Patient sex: F
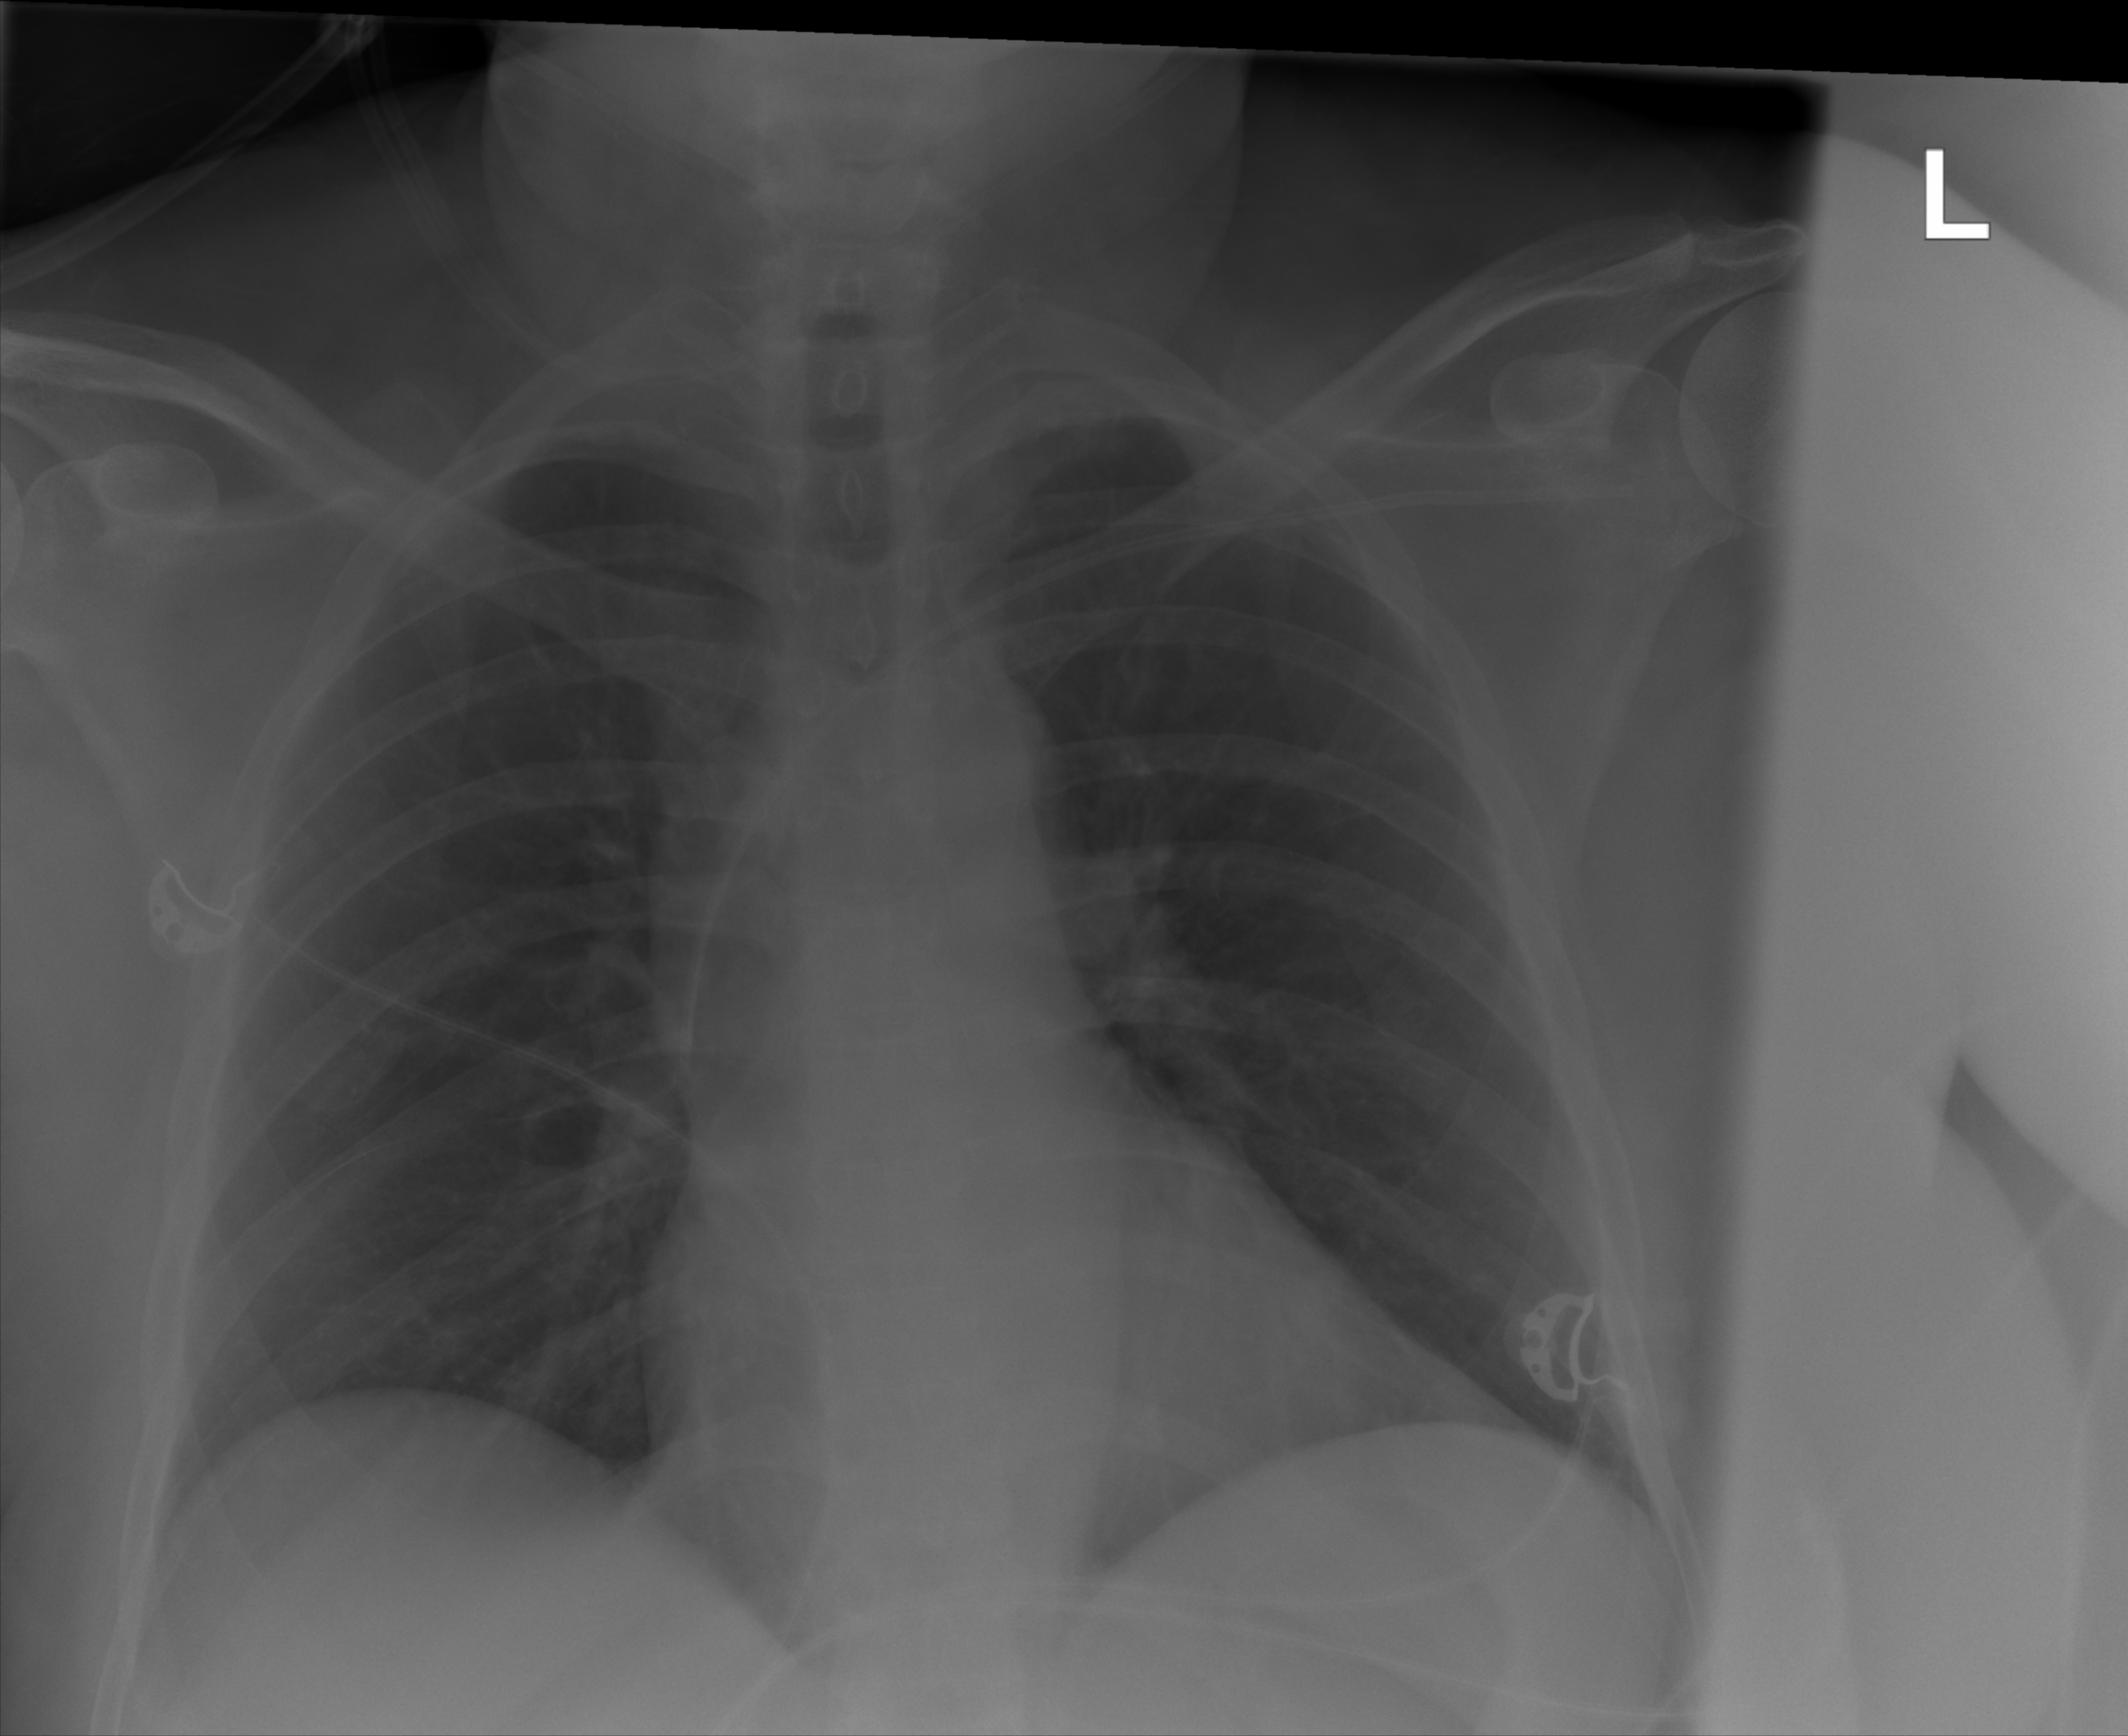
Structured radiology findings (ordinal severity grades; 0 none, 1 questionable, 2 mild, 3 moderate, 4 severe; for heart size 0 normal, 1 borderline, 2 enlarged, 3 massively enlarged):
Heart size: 0
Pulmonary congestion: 0
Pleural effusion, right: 0
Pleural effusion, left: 0
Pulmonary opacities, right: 0
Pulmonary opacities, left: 0
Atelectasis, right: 1
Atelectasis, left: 1